Field crop: maize
Growth stage: 2
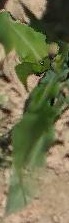
Species: maize